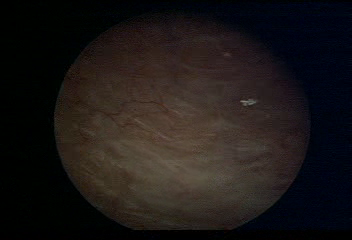
Modality: WLC
Class: Normal mucosa
Bladder cancer association: No